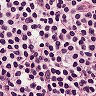
Metastatic tissue present: no